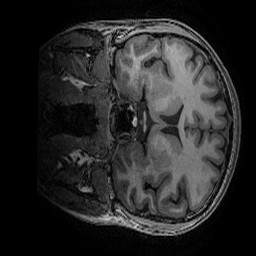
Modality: T1w
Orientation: coronal
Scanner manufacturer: ge
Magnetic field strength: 3 T
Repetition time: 0.008156 s
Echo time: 0.00318 s